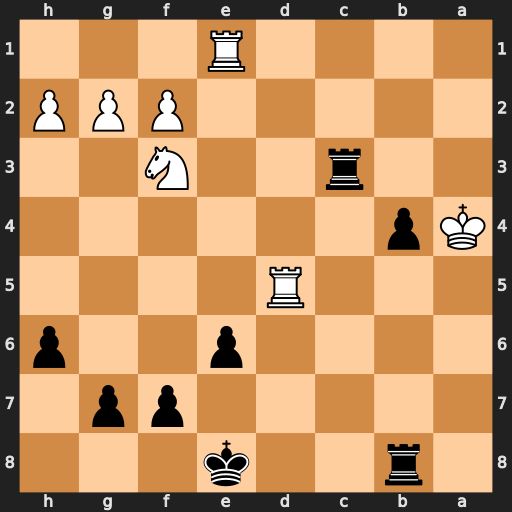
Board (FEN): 1r2k3/5pp1/4p2p/3R4/Kp6/2r2N2/5PPP/4R3
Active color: b
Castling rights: -
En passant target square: -
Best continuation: Ra3#